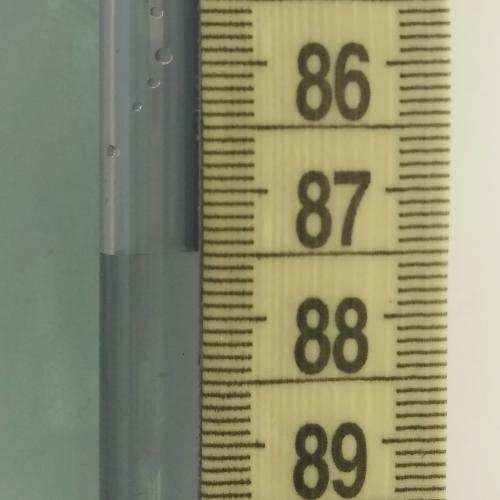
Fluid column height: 87.5 cm